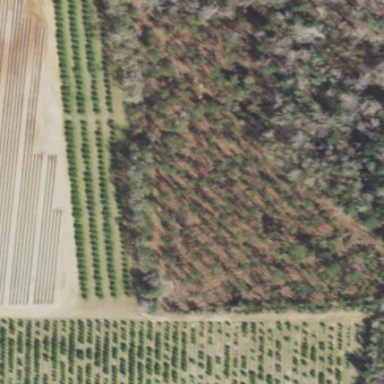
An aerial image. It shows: Plant nursery with trees.